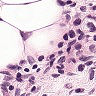
Metastatic tissue present: yes